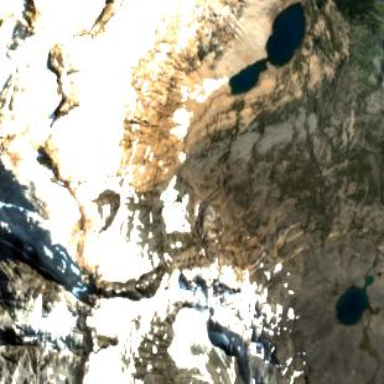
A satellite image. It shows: Stunning view of glacier.